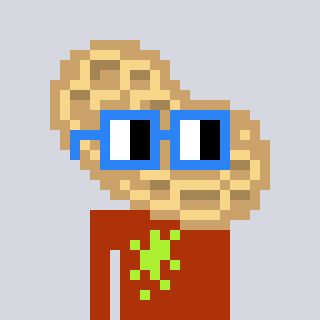
a pixel art character with square blue glasses, a peanut-shaped head and a hotbrown-colored body on a cool background